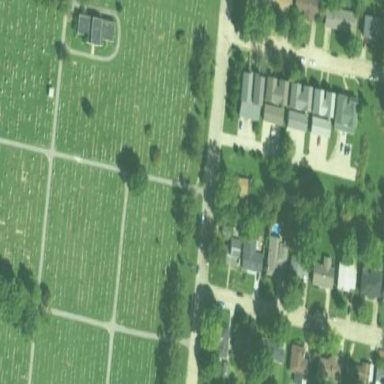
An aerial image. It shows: Cemetery.